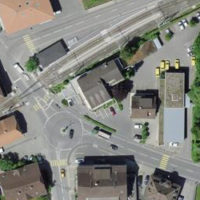
EUNIS habitat code: 54
Species observed at this site:
Leptinotarsa decemlineata
Horminum pyrenaicum
Milvus migrans